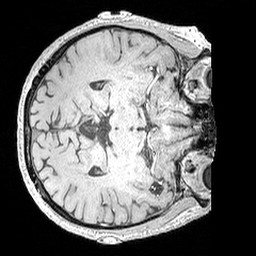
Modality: MP2RAGE
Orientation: axial
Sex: male
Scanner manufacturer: siemens
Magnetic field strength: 3 T
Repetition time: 5 s
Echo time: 0.00292 s